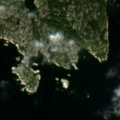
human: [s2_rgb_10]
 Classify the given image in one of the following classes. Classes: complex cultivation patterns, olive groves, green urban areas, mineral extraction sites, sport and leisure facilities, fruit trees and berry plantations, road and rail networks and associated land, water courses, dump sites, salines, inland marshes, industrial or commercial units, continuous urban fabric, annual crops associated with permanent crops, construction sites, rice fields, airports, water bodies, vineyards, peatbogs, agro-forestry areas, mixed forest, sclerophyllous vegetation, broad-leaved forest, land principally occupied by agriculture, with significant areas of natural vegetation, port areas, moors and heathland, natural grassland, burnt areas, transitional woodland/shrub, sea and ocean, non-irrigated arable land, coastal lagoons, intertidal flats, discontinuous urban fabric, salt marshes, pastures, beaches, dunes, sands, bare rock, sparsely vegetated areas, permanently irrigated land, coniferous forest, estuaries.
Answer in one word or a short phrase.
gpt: bare rock, sea and ocean